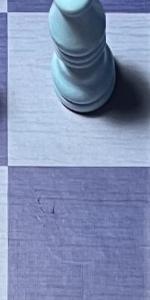
Label: Empty